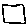
Label: square